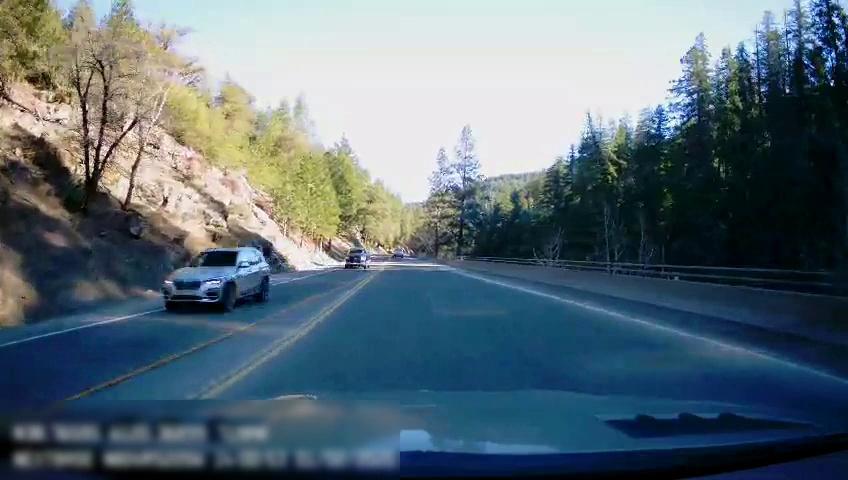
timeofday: Day
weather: Sunny
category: Drivable Space
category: Drivable Space
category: Vehicles | Truck
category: Vehicles | Car
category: Vehicles | Truck
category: Lanes | Opposite Lane
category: Lanes | Current Lane
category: Lanes | Opposite Lane
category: Lanes | Current Lane